Question: I am trying to make a alphabetical glossary by taking the first charecter of the results and makes a header out of it then returns the full title of the result under it. The problem im having is that when my function calls the results from 1 - Z everything from A - Z duplicates itself where the results from 1 - 9 only display once.
This is the function ive created.
'''
function business_listings($states){
$dbquery = db_query("SELECT DISTINCT CityName FROM {zipcodes} WHERE StateName = '".ucfirst(arg(2))."' ORDER BY CityName ASC");
$cityname = '';
$cityname = '<nav id="alphabetize">';
foreach (range('a', 'z') as $char) {
$cityname .= '<a href="#sort-'.$char.'">'.ucfirst($char).'</a>';
}
$cityname = '</nav>';
$curr_letter = '';
$cityname = '<div class="alpha_wrapper">';
foreach ($dbquery as $dbrow) {
$title_array = explode(' ', $dbrow->CityName);
$this_letter = substr($title_array[0], 0, 1);
//Here is where the problem starts to occur
if ($this_letter != $curr_letter) {
if (!empty($curr_letter)) {
$cityname .= '<div class="clear"></div></div><div class="alpha_wrapper">';
}
$curr_letter .= $this_letter;
$cityname .= '<div id="sort-'.strtolower($this_letter).'" class="alpha_title">';
$cityname .= $this_letter;
$cityname .= '</div>';
}//end of if statement where problem is
$cityname .='<div class="cityname">';
$cityname .= l($dbrow->CityName, $base_url.$_SERVER['REQUEST_URI'].'/'.strtolower(urlencode($dbrow->CityName)));
$cityname .= '</div>';
}
return $cityname;
}
'''
For example the loop goes something like this.
'''
<div headerdiv>1</div>
10 palms
100 palms
1000 palms
<div headerdiv>2</div>
20 palms
200 palms
2000 palms
<div headerdiv>a</div>
apple 1
<div headerdiv>a</div>
apple 2
<div headerdiv>a</div>
apple 3
<div headerdiv>a</div>
apple 4
'''
and this continues all the way until Z
the header div should only give one result and apples 1 2 3 and 4 should be under it.
Ive also attached a screenshot if my example wasnt more descriptive.

Does anyone have any suggestions?
Thanks
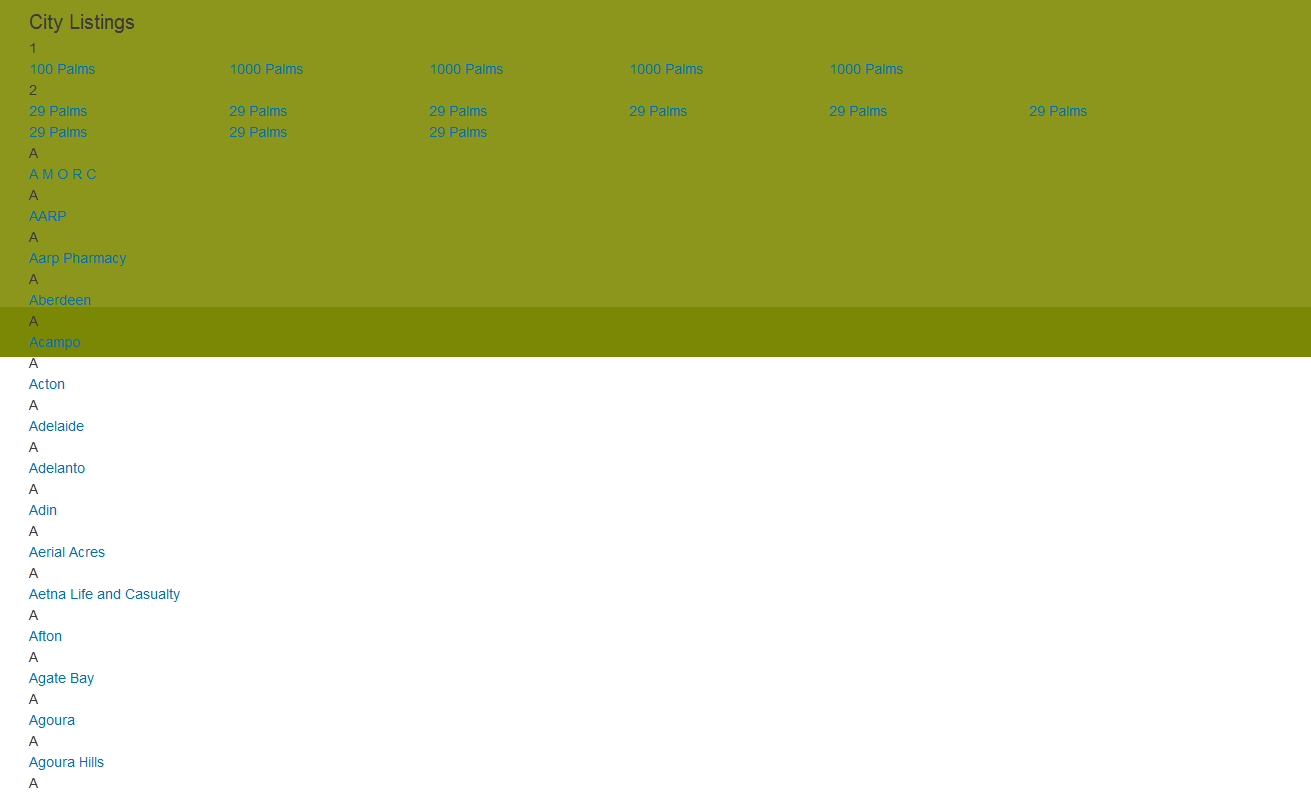
Answer: If you concatenate '$this_letter' to '$curr_letter', the successive values of '$curr_letter' will be '1', '12', '12A', '12AB', '12ABC' and so on. As a result, '$this_letter != $curr_letter' will evaluate to 'true' in every iteration of your 'foreach' loop. The line in your code which is responsible for such untoward behaviour is this:
'''
$curr_letter .= $this_letter; // concatenate
'''
You should change the line to:
'''
$curr_letter = $this_letter; // do not concatenate
'''